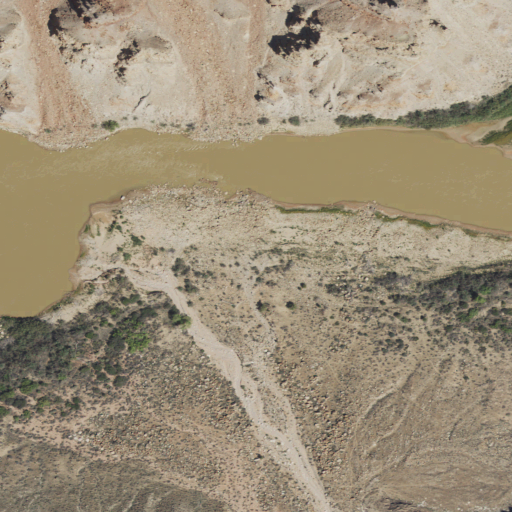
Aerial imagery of valley in Utah named The Needles Canyon containing shrub, open water, barren land, woody wetlands, grassland, and herbaceous wetlands